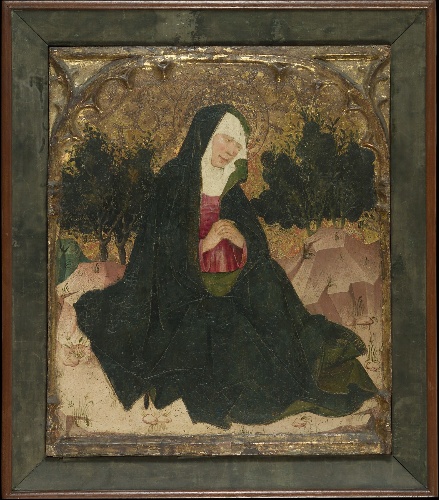
Title: The Virgin
Artist: Spanish (Catalan) Painter
Artist bio: second quarter 15th century
Object type: Painting, banco panel
Classification: Paintings
Medium: Tempera and oil on wood, gold ground
Dimensions: Overall 18 3/4 x 15 7/8 in. (47.6 x 40.3 cm)
Department: European Paintings
Credit line: Gift of Walter C. Baker, 1952
Accession year: 1952
Repository: Metropolitan Museum of Art, New York, NY
Tags: Virgin Mary